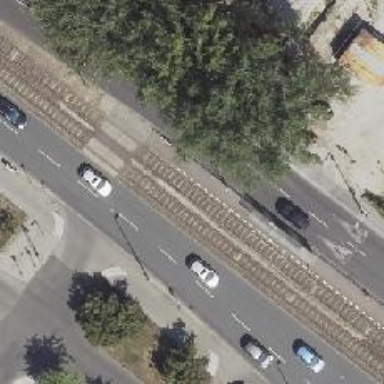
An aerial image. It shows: Tram stop position for public transport.